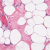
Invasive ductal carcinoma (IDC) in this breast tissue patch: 1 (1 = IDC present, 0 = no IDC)